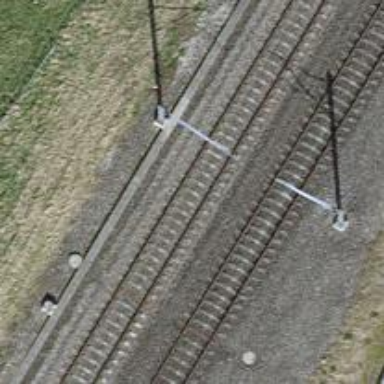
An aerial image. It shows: Railway track with contact lines for electrification.